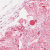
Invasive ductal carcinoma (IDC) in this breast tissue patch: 0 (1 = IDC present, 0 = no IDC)